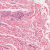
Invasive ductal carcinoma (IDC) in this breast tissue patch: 0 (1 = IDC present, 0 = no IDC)